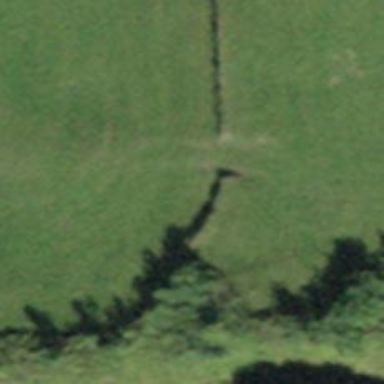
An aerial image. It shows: Dry stone wall barrier.